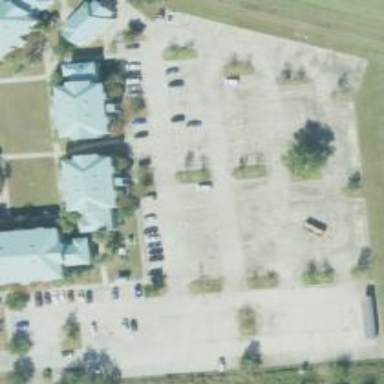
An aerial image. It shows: Parking area.